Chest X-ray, AP view. Patient: 64 years old, sex M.
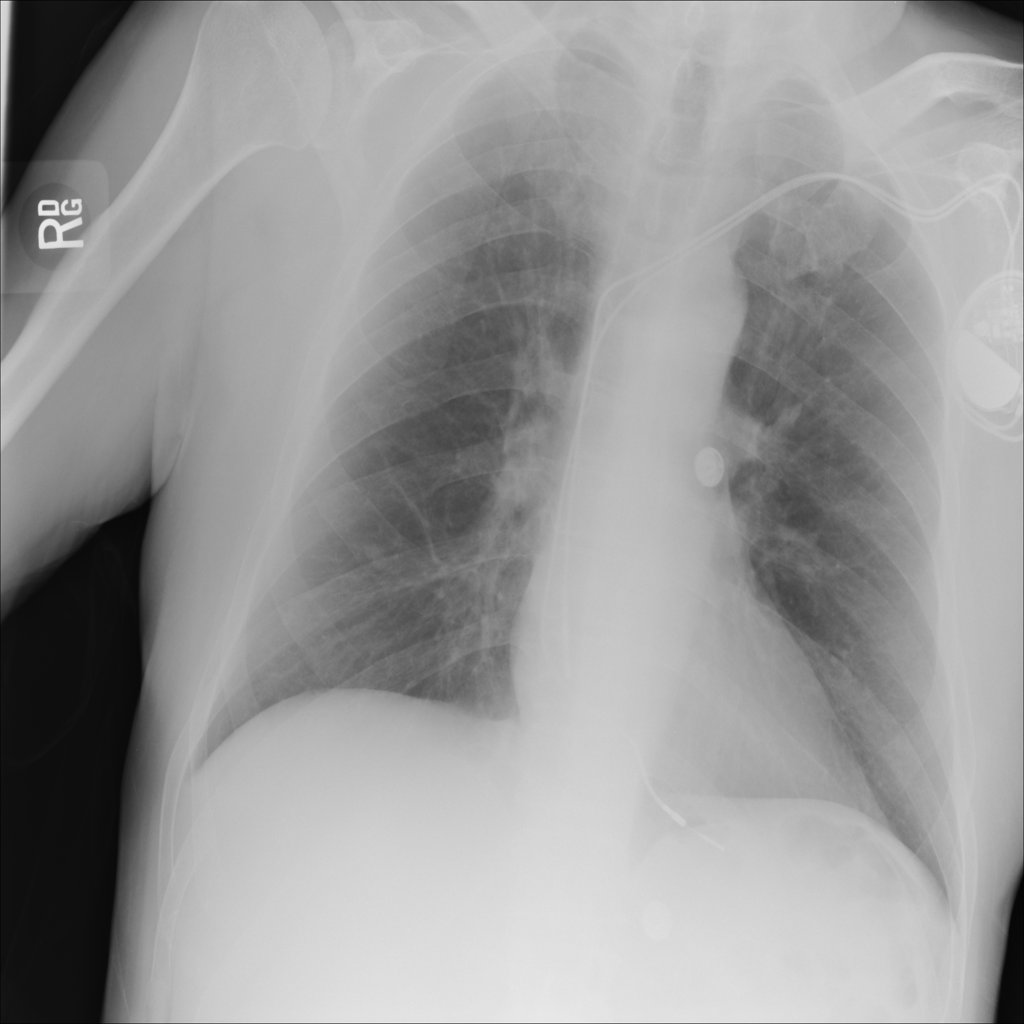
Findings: No Finding